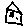
Label: house